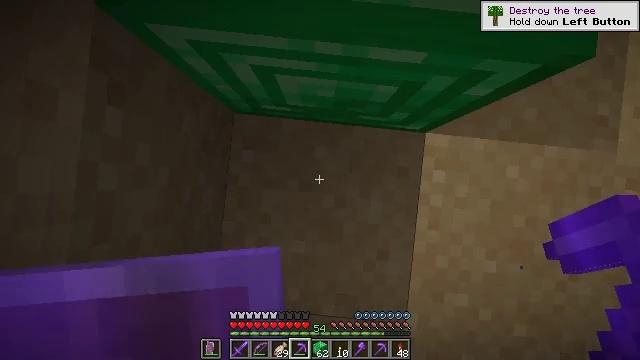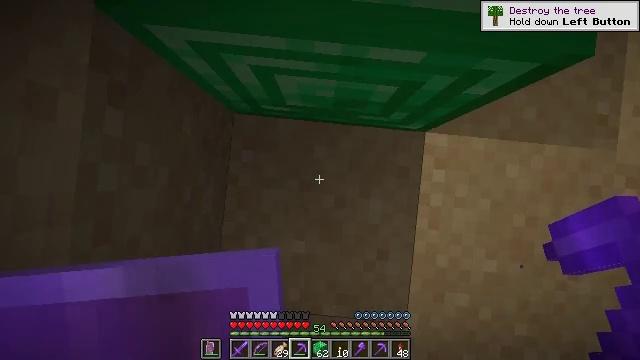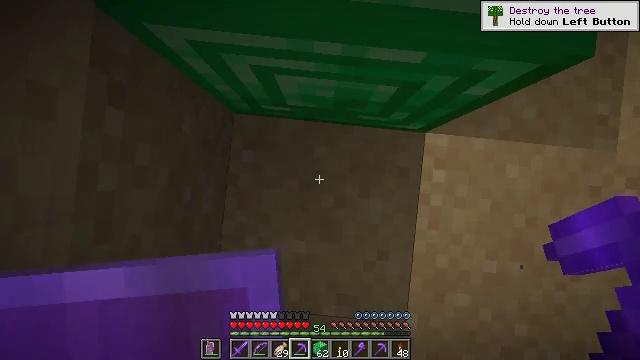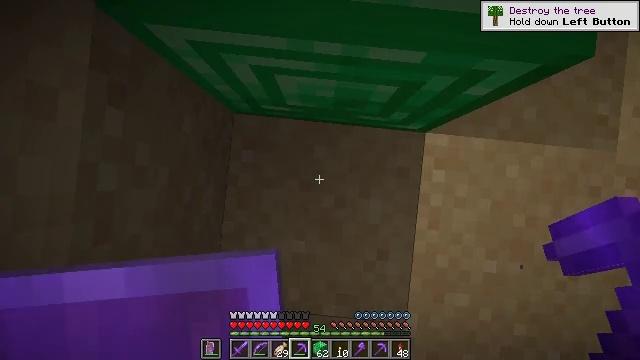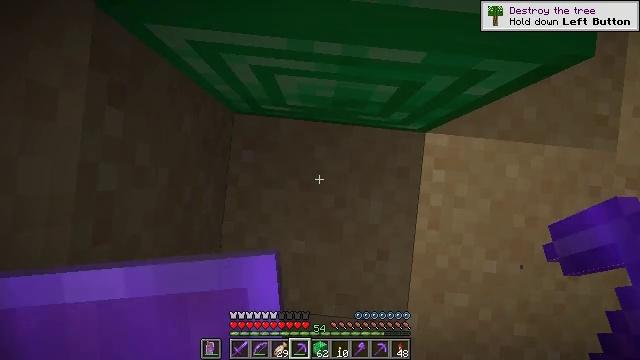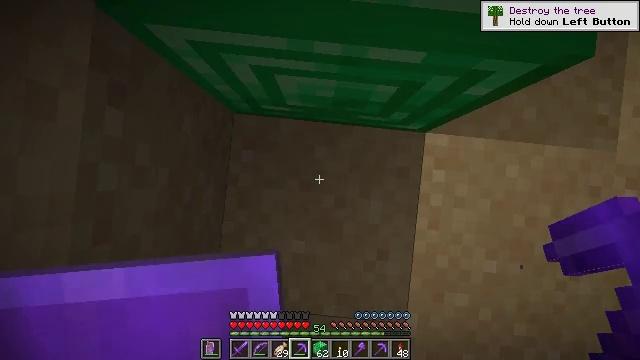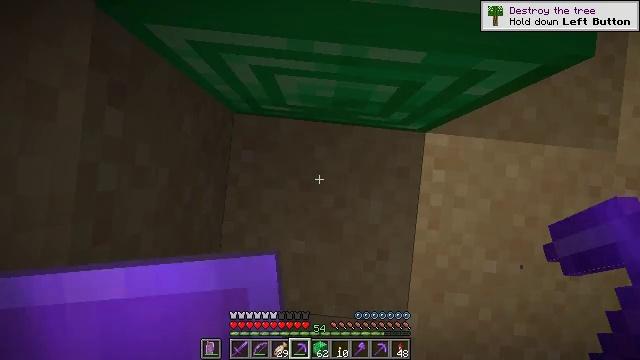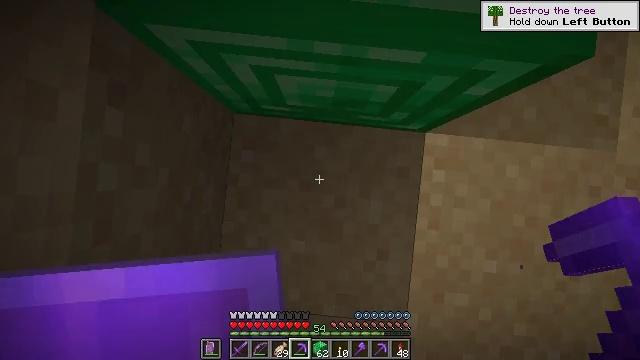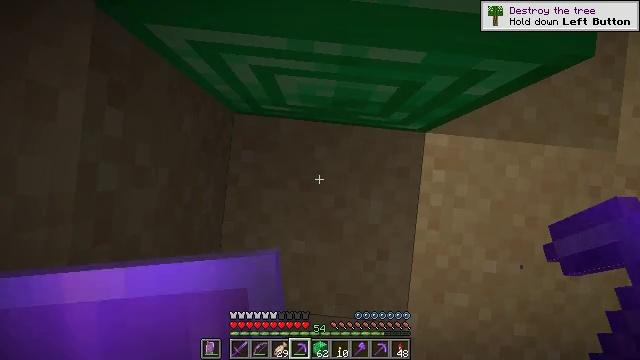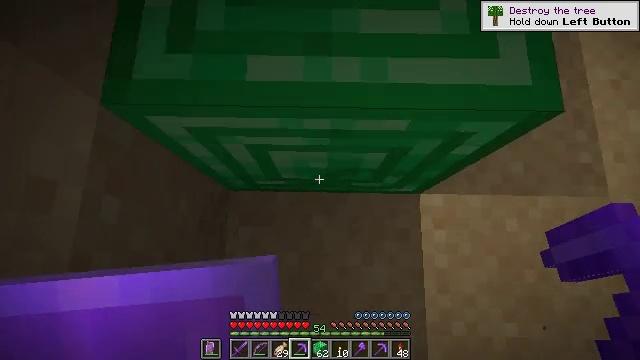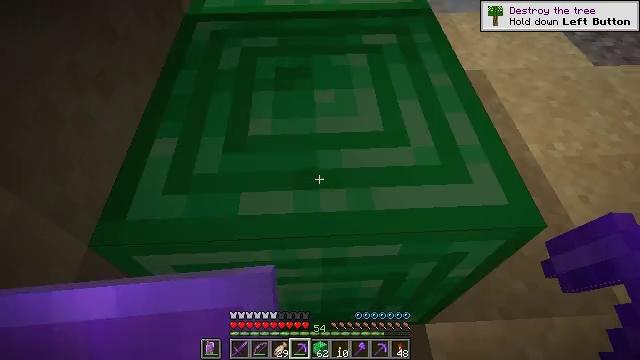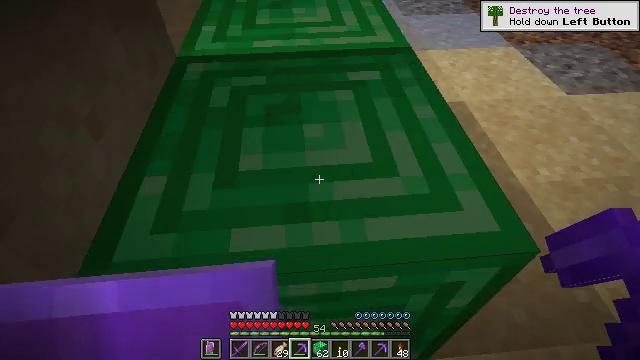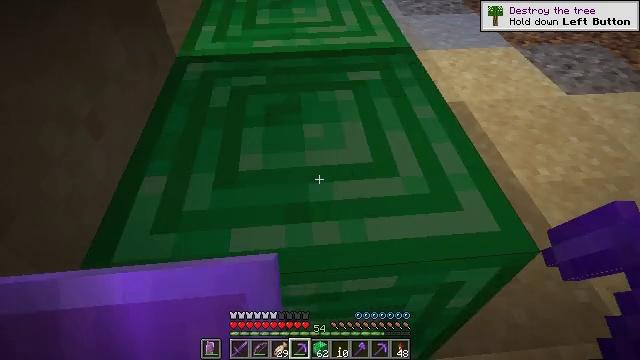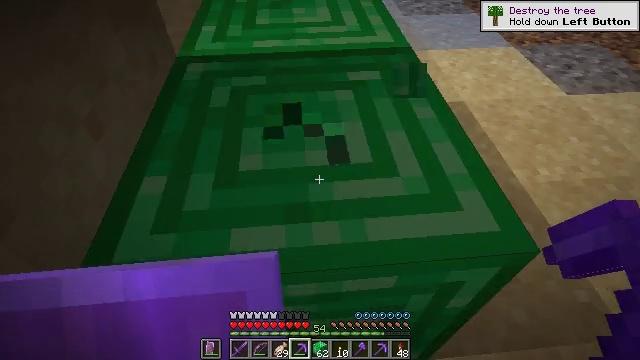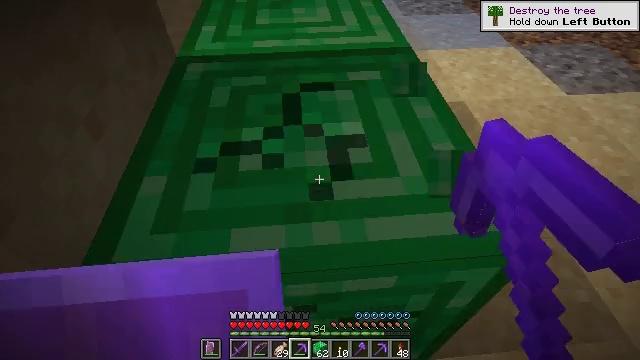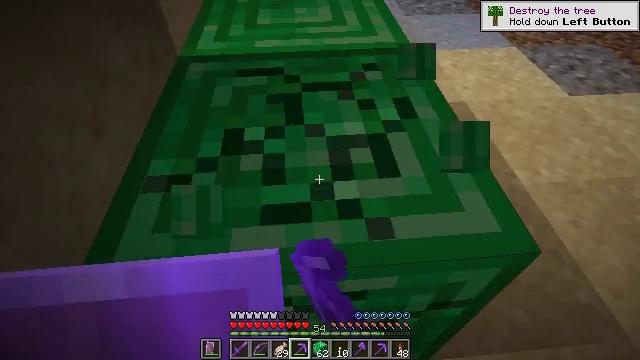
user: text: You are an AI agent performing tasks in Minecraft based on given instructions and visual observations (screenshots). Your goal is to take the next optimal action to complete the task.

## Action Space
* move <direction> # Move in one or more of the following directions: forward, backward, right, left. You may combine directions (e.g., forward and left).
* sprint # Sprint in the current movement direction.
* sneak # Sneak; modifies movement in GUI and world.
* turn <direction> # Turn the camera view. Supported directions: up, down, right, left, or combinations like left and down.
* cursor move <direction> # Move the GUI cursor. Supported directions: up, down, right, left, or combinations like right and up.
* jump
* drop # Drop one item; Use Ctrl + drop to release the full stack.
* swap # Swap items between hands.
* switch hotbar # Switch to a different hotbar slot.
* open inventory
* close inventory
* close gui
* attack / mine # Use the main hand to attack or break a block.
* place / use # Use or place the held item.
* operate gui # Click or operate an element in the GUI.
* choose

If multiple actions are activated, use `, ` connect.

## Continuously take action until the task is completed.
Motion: motion action
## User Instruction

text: Break the emerald block to collect it.
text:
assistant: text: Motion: turn down
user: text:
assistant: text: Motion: turn down
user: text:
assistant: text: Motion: no_op
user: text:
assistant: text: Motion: no_op
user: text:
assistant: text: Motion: no_op
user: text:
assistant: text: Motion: no_op
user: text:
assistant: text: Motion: no_op
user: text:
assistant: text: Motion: no_op
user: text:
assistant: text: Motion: turn right and up
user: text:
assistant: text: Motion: turn right and up
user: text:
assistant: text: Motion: turn right and up
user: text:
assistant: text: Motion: no_op
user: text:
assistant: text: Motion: attack / mine
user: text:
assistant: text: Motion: attack / mine
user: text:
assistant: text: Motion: attack / mine
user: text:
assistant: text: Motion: turn left, attack / mine
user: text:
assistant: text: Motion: attack / mine
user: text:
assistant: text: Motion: attack / mine
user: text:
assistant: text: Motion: attack / mine
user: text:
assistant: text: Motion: turn up, attack / mine
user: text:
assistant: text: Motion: turn up, attack / mine
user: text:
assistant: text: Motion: turn up, attack / mine
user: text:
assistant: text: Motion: turn up, attack / mine
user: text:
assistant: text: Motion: move forward, attack / mine
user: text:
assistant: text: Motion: move forward, attack / mine
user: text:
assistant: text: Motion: move forward, attack / mine
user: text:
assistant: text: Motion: move forward, attack / mine
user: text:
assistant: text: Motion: move forward, attack / mine
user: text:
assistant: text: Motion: attack / mine
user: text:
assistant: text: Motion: attack / mine